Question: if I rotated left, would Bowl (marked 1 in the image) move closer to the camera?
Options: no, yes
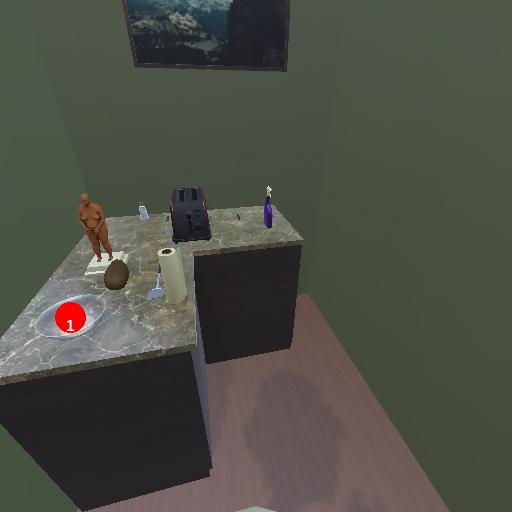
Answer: no